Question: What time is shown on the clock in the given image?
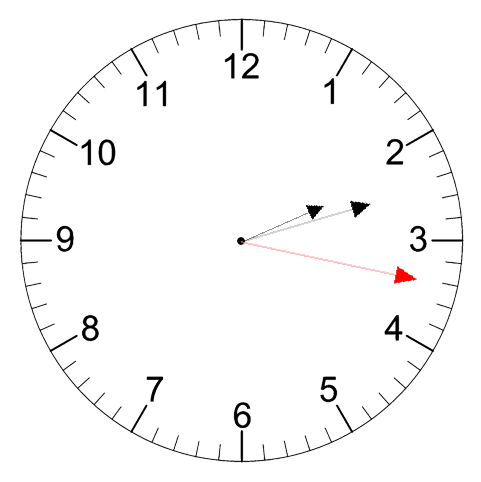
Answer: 02:12:17